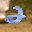
Label: 2